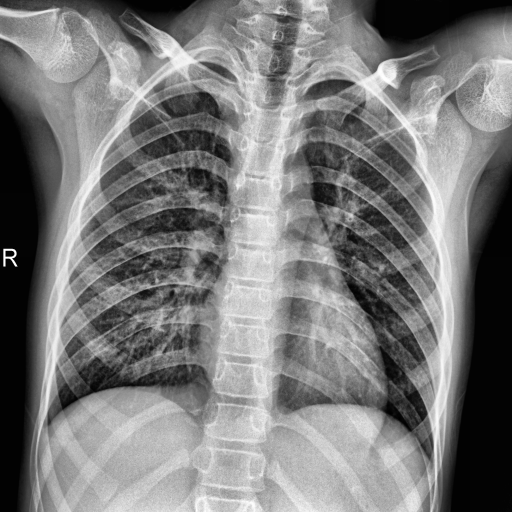
Finding: NORMAL